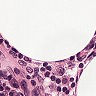
Metastatic tissue present: no